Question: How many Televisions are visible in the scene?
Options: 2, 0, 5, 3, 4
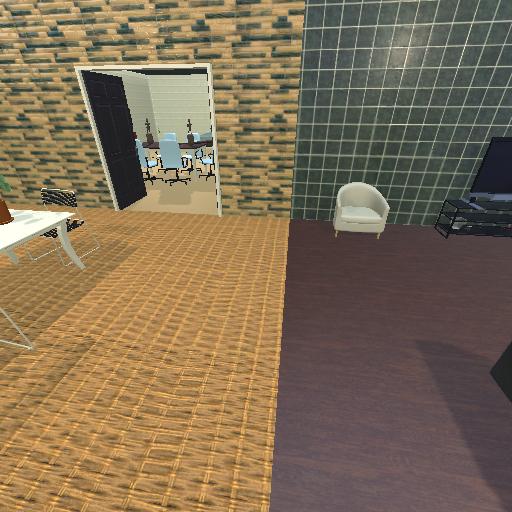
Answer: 2